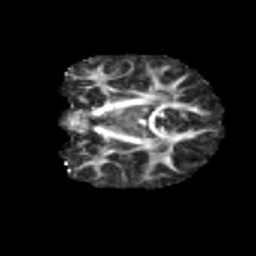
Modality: FA
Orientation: coronal
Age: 9
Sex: female
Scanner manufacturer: siemens
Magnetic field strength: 3 T
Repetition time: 3.8 s
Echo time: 0.07 s